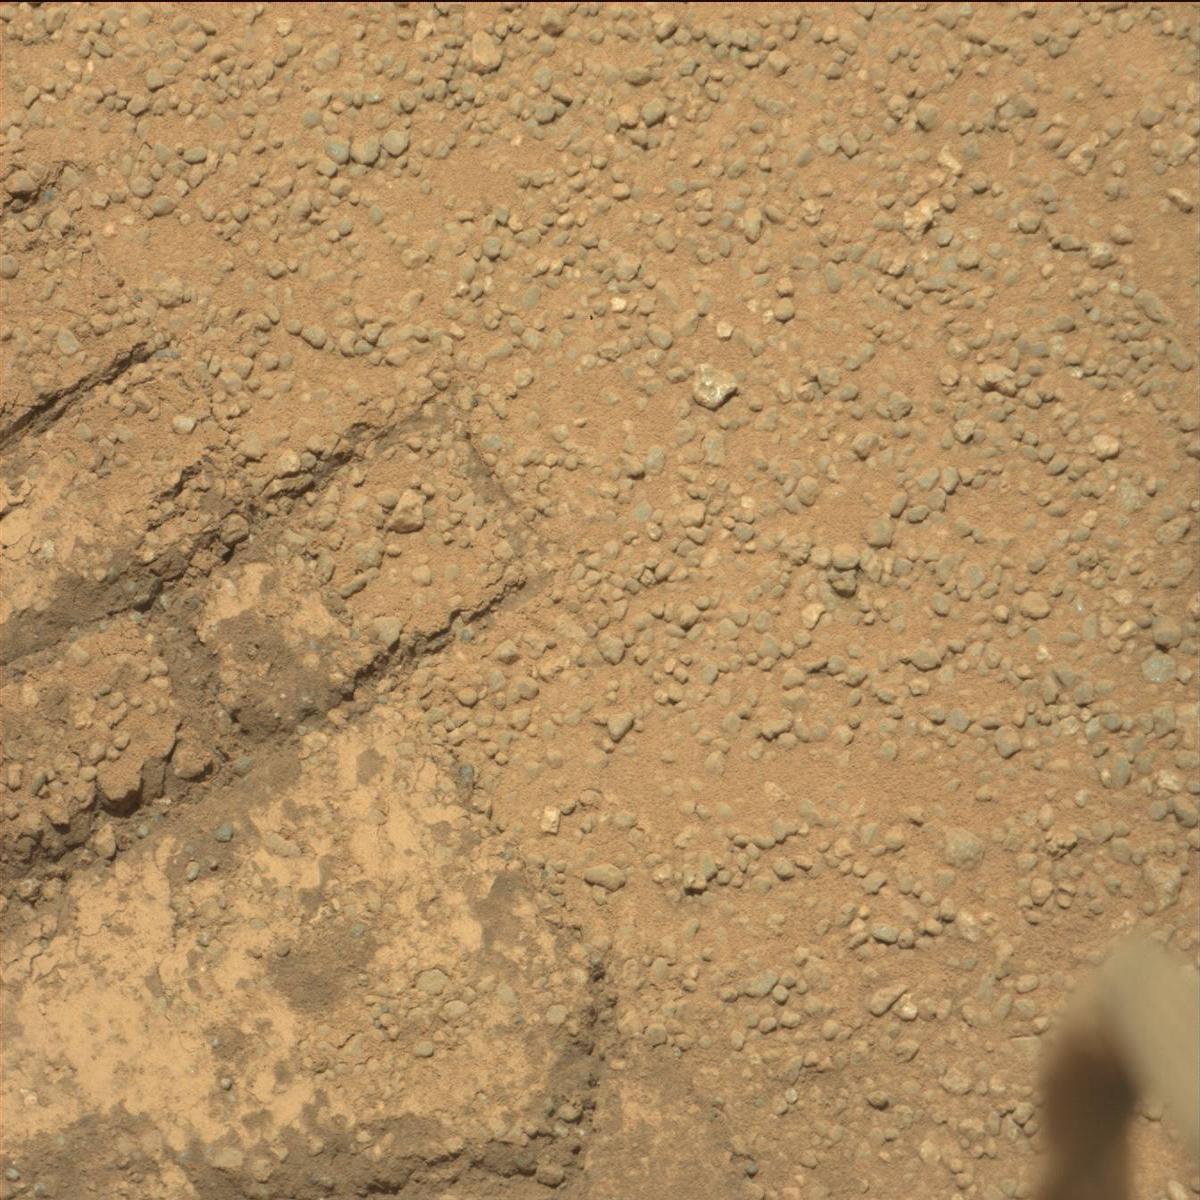
Terrain classes present: Bedrock, Rock, Rover, Sand / Soil, Track